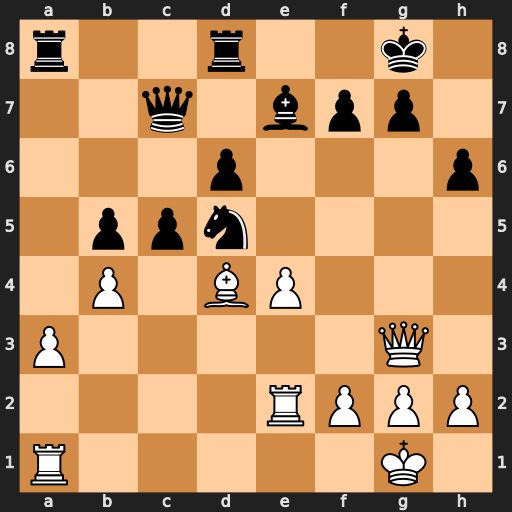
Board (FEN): r2r2k1/2q1bpp1/3p3p/1ppn4/1P1BP3/P5Q1/4RPPP/R5K1
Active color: w
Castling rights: -
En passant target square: -
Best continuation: Qxg7#